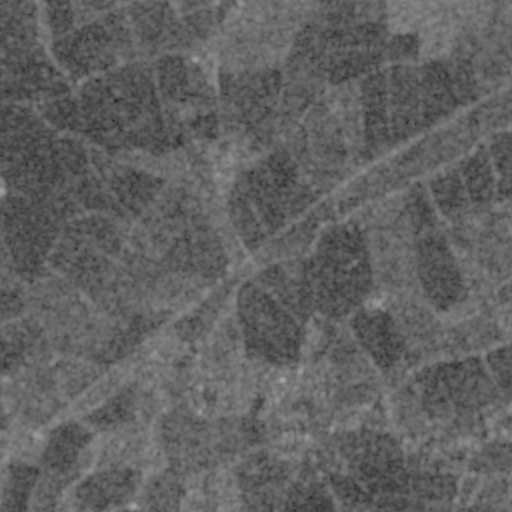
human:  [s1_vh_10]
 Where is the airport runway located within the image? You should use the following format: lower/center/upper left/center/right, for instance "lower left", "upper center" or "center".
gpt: The airport runway is located in the lower left of the image.
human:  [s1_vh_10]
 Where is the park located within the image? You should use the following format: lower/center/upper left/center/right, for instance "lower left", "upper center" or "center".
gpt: The park is located in the lower right of the image.
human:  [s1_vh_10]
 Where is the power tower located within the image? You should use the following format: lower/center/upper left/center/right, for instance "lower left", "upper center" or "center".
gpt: The power tower is located in the lower left of the image.
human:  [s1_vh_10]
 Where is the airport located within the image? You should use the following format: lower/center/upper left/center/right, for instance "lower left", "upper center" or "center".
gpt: There is no airport in the image.

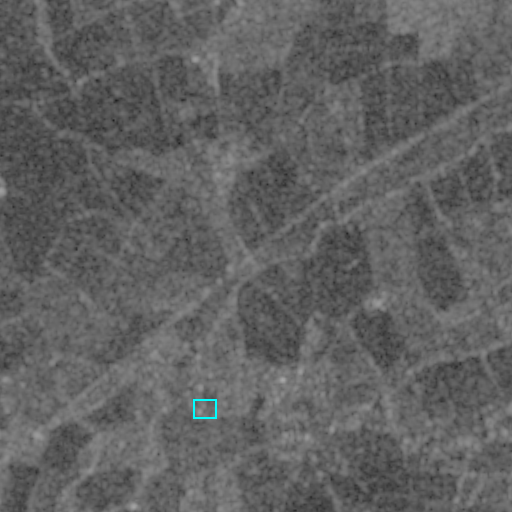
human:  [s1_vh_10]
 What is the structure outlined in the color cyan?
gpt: The structure outlined in cyan is a park.
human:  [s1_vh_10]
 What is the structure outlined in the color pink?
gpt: There is no pink outline.